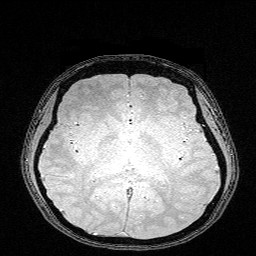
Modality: FLASH
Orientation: coronal
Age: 24
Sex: female